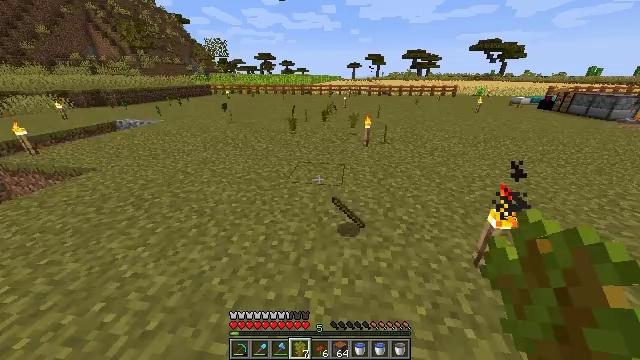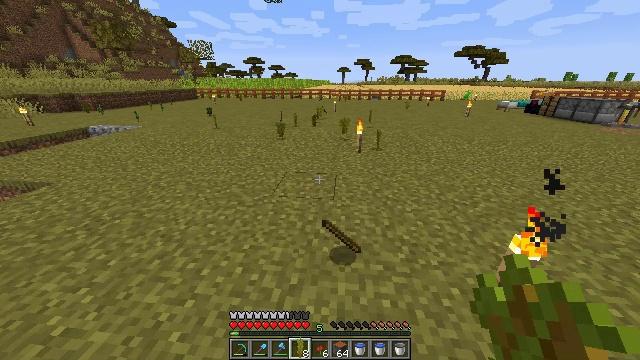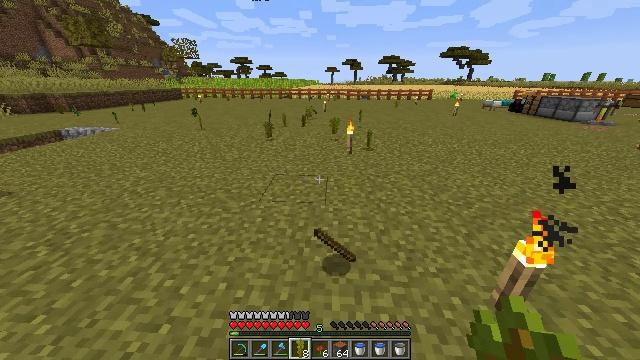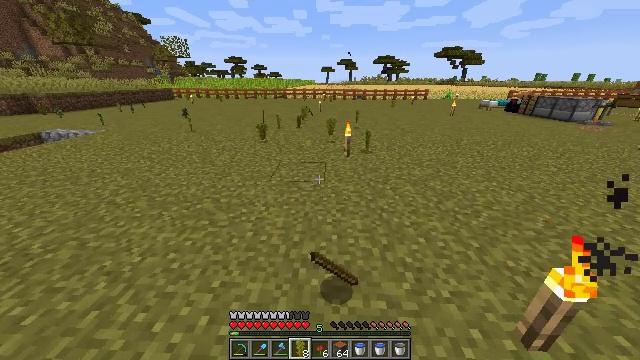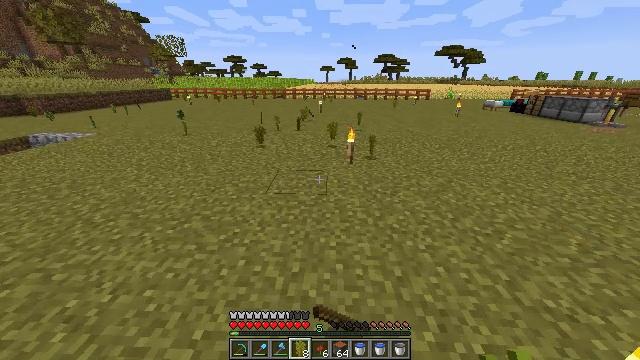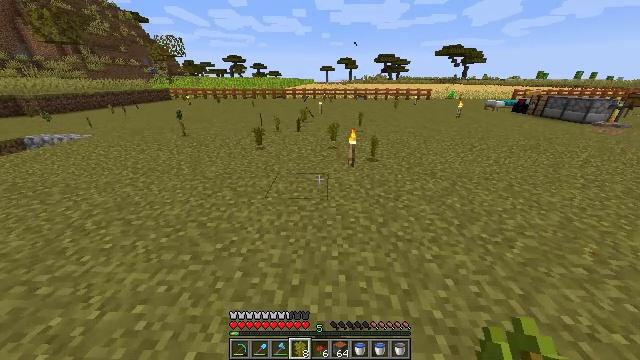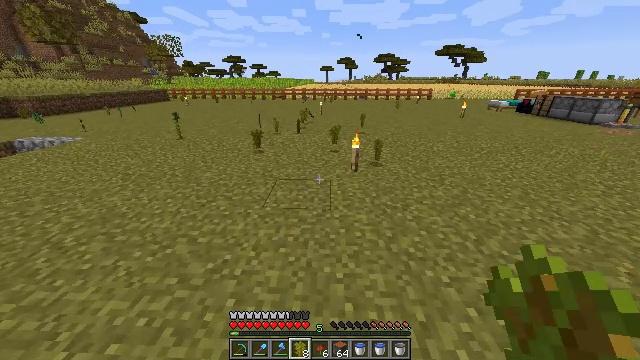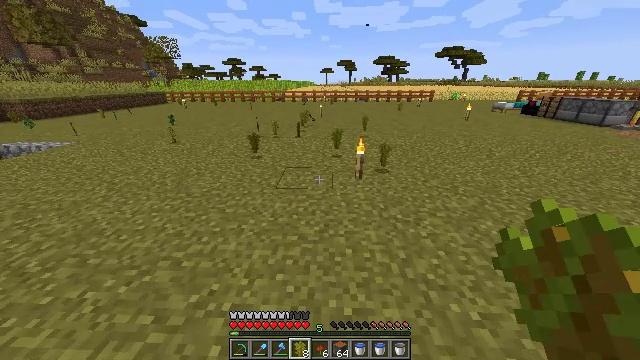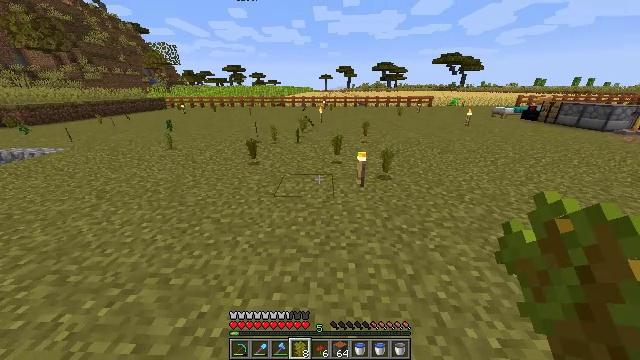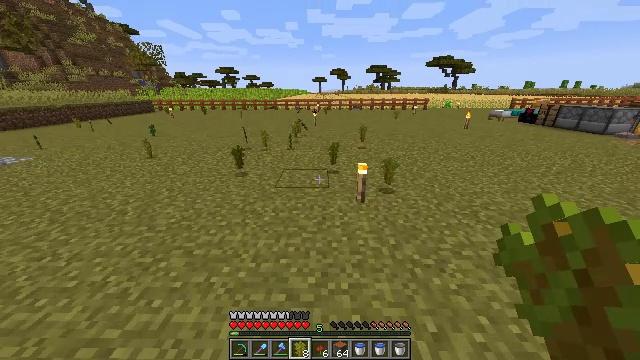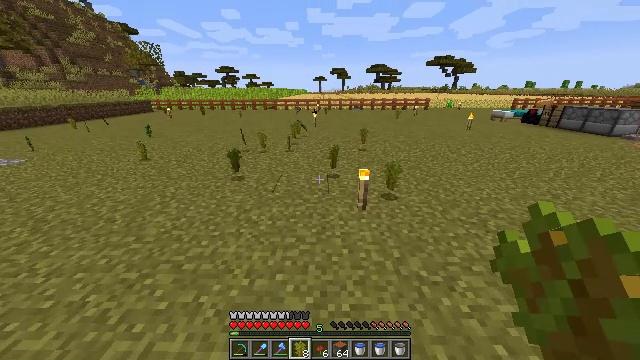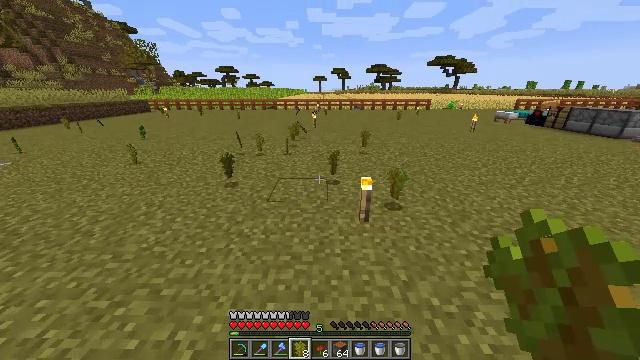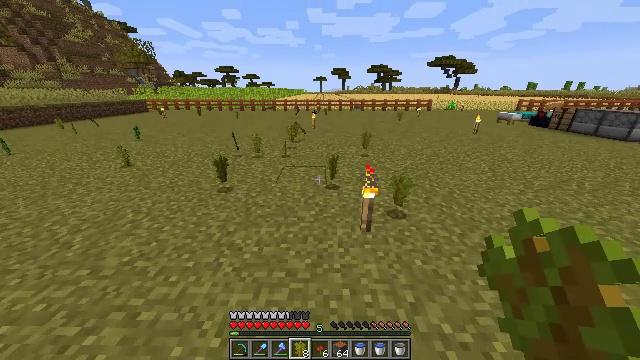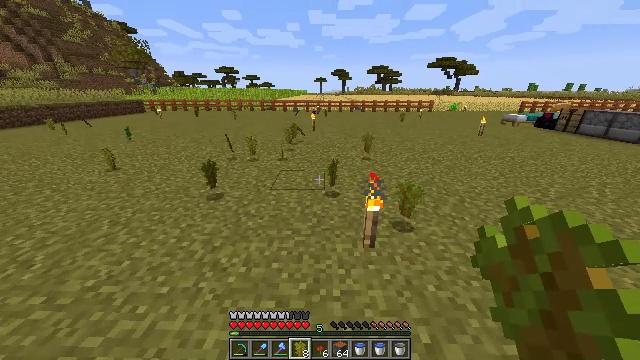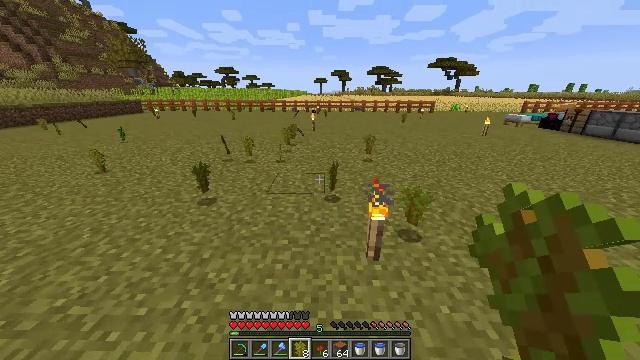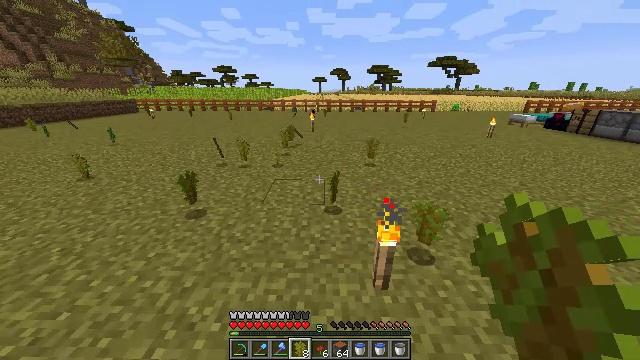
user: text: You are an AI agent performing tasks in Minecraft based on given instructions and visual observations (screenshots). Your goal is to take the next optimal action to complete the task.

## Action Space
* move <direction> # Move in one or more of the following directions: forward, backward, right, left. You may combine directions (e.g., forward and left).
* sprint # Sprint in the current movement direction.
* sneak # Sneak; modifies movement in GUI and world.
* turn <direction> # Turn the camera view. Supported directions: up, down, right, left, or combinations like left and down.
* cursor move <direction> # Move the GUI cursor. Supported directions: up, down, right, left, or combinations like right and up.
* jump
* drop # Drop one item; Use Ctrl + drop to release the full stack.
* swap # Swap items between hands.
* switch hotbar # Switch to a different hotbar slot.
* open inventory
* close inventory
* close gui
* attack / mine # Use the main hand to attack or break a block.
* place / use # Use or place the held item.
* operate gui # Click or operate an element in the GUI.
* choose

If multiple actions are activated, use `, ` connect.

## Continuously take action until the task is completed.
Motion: motion action
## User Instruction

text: Get wheat from the farmland.
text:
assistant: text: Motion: move forward, sprint
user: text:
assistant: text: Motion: move forward, sprint, turn right
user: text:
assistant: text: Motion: move forward, sprint, turn right
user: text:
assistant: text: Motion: move forward, sprint
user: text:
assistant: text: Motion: move forward, sprint
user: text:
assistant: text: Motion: move forward, sprint
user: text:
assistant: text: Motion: move forward, sprint
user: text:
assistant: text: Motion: move forward, sprint, turn up
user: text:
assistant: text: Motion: move forward, sprint, turn right
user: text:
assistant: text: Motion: move forward, sprint
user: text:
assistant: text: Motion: move forward, sprint
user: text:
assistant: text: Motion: move forward, sprint
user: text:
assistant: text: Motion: move forward, sprint
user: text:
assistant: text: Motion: move forward, sprint
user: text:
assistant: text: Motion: move forward, sprint
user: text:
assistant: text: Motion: move forward, sprint, turn right
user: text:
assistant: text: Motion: move forward and move right, sprint
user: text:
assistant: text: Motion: move forward and move right, sprint
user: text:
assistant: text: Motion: move forward and move right, sprint
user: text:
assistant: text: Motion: move forward and move right, sprint, turn left
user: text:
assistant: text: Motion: move forward, sprint, turn left
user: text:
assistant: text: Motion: move forward, sprint, turn left
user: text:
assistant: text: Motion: move forward, sprint, turn left
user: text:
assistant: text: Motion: move forward, sprint, turn left
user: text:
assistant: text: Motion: move forward, sprint, turn left
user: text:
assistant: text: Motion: move forward, sprint, turn left
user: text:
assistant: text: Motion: move forward, sprint, turn left
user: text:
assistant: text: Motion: move forward and move left, sprint, turn left
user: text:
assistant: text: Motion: move forward and move left, sprint
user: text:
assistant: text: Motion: move forward and move left, sprint, turn left